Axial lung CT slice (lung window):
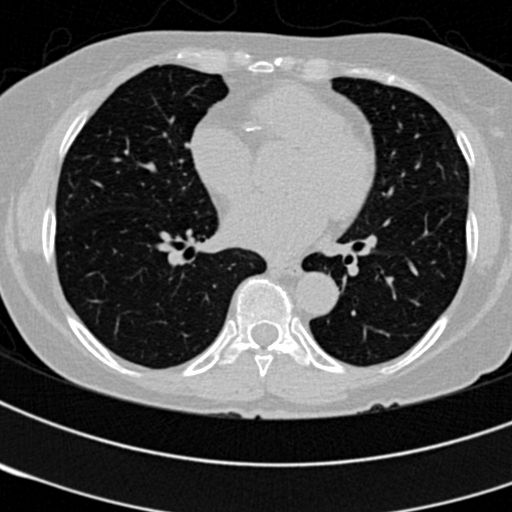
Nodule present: no